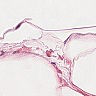
Metastatic tissue present: no